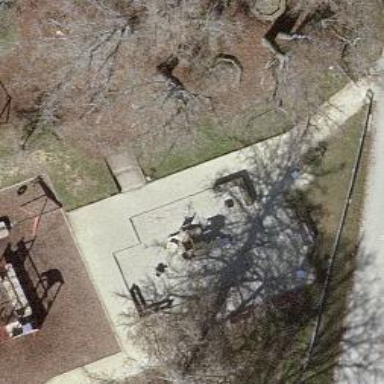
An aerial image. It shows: Sandpit at the playground.